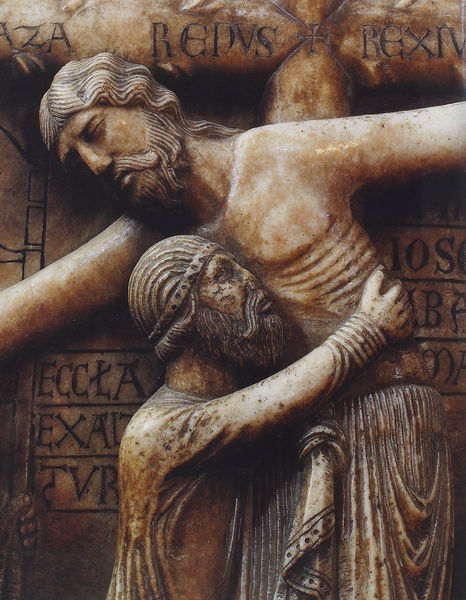
Titel: Kreuzabnahme
Standort: Parma, Dom (EU - I - Emilia-Romagna)
Schlagwörter: hand, kopf, lendenschurz, finger, kleid, männer, bart, bärte, arme, falten, knoten, stein, tod, kirche, gewand, haare, borte, locken, schultern, skulptur, relief, schrift, detail, faltenwurf, oberkörper, kreuz, religion, rippen, plastisch, buchstaben, stilisiert, christus, jesus, jesus christus, kreuzabnahme, kreuzigung, ostern, hüfte, mittelalter, kruzifix, jesu, elfenbein, romanisch, kirchenkunst, sakralkunst, kreuzesabnahme, jeseus, sakrale kunst, umarment, lende#, nicodemus